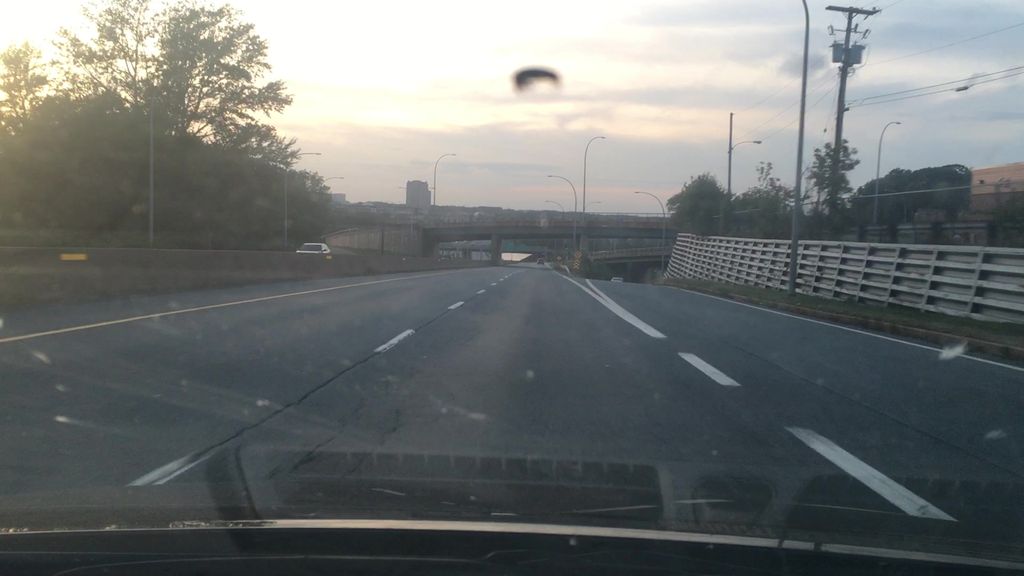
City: halifax